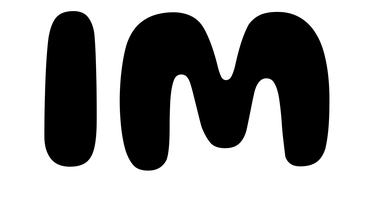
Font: Gluten_SemiBold